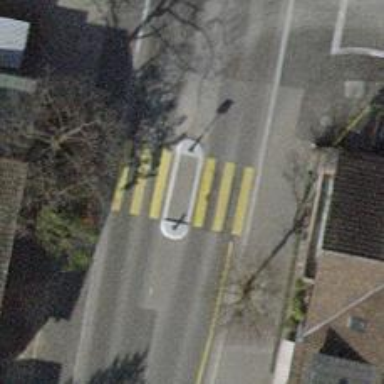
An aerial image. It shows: Marked road crossing with pedestrian island.